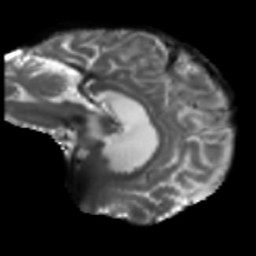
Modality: T2w
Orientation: sagittal
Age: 63
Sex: female
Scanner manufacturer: siemens
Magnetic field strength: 3 T
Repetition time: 5.47 s
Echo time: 0.0854 s